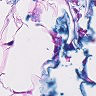
Metastatic tissue present: no